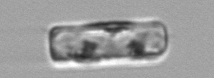
Label: Guinardia_delicatula